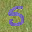
Label: 5